Field crop: maize
Growth stage: 2
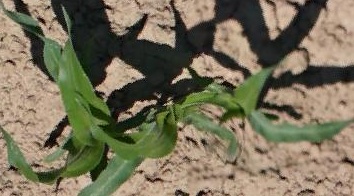
Species: maize